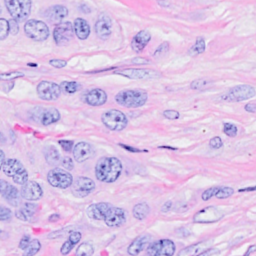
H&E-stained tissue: Breast